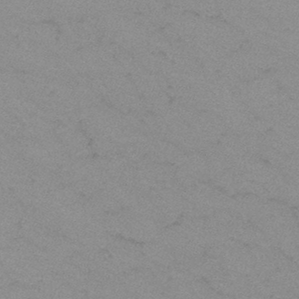
Label: frost